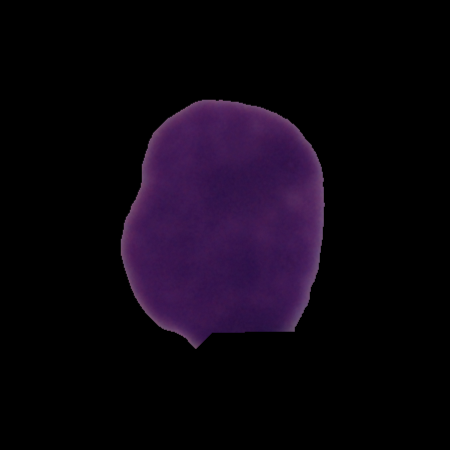
Label: cancer